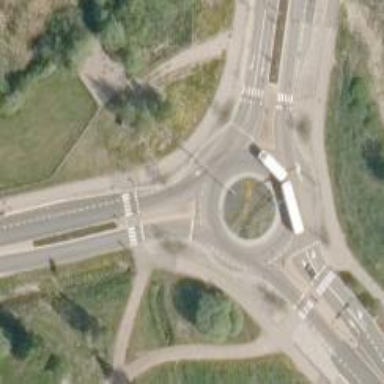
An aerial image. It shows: Secondary road with asphalt surface leading to roundabout.